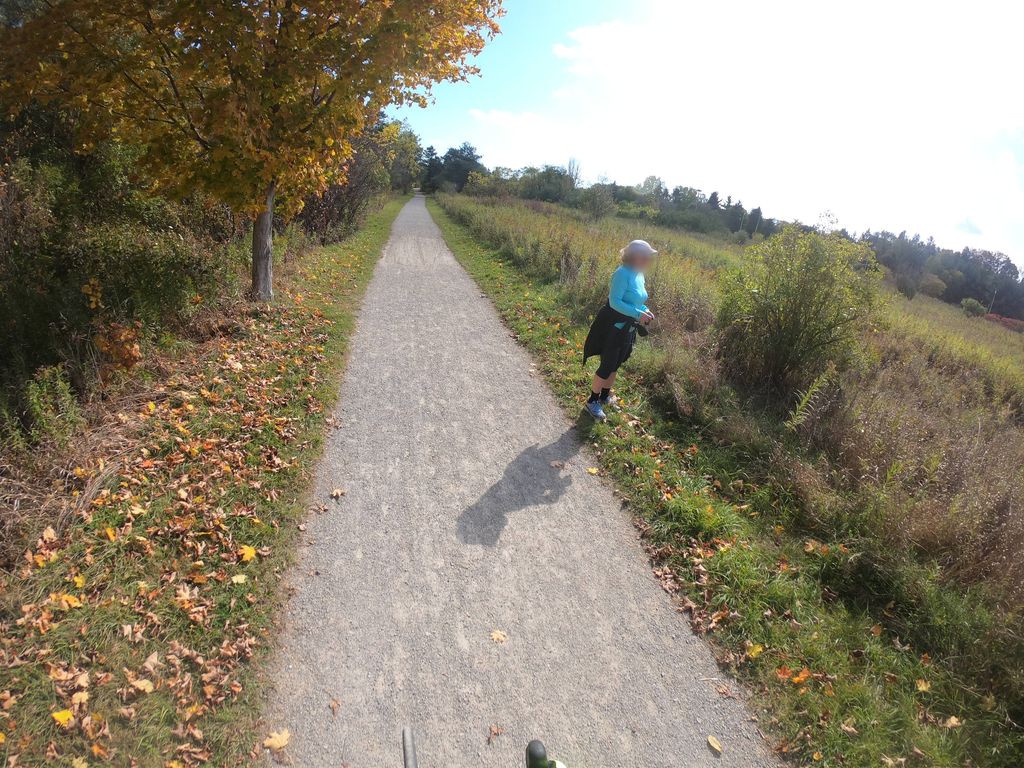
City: kitchener-waterloo